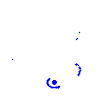
Particle: electron